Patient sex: M
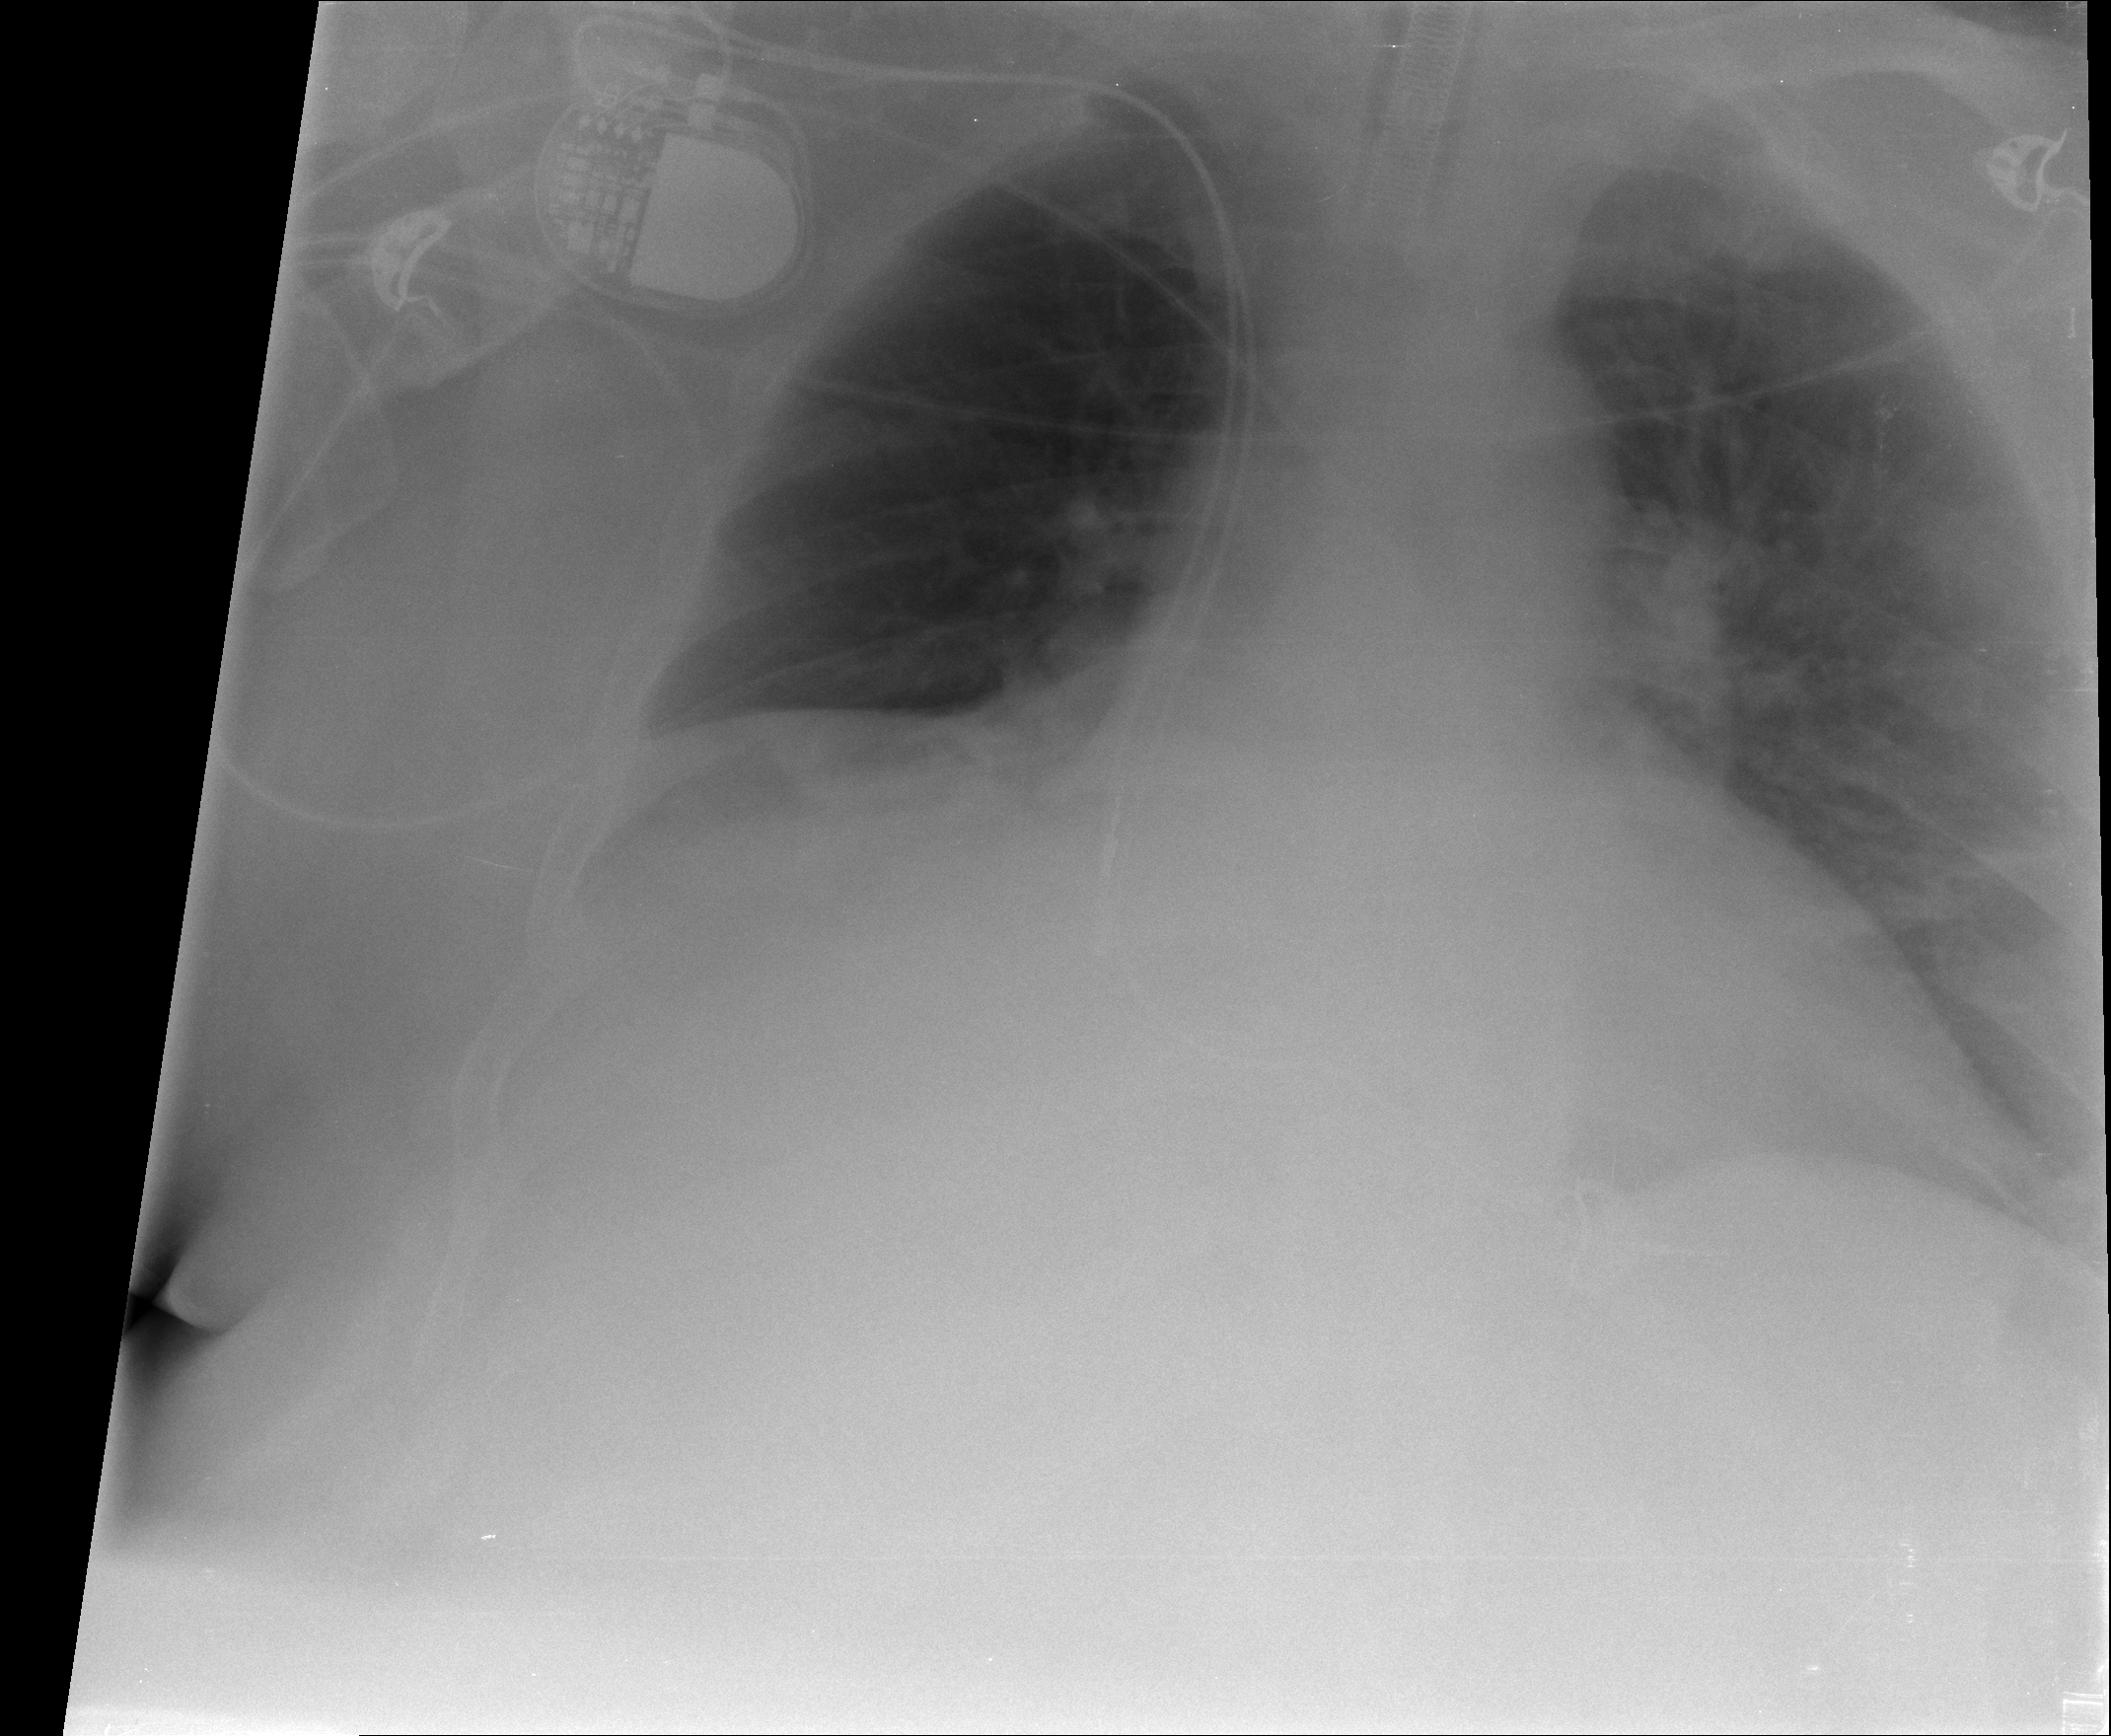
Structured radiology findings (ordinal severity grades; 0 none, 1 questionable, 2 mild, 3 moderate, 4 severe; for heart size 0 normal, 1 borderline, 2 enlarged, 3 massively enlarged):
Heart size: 2
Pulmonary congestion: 0
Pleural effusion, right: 0
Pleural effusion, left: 2
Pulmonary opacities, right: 0
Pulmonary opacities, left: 1
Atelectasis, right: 3
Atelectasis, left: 2